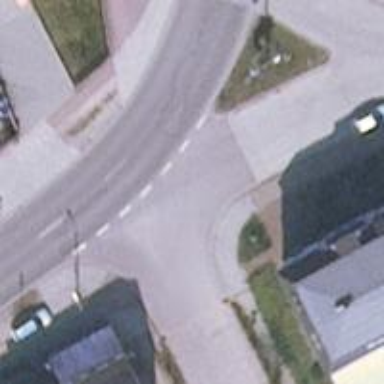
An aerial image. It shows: Residential road.